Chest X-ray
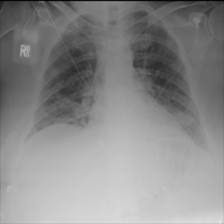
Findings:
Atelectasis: negative
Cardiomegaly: negative
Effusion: negative
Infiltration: negative
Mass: negative
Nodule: negative
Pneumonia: negative
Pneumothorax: negative
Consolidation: negative
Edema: negative
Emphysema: negative
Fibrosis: negative
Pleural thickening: negative
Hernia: negative